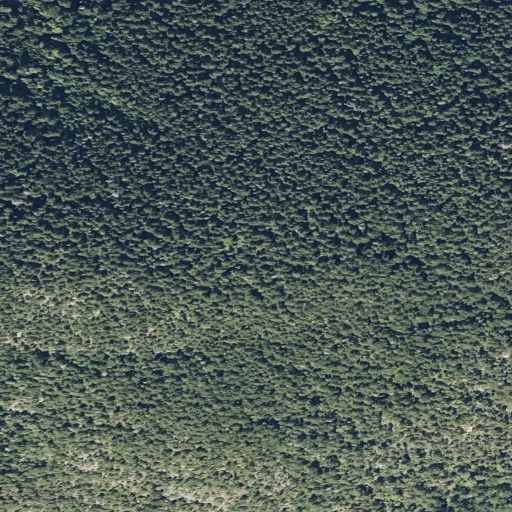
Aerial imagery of mountain in Maine named Attean Mountain containing evergreen forest and shrub